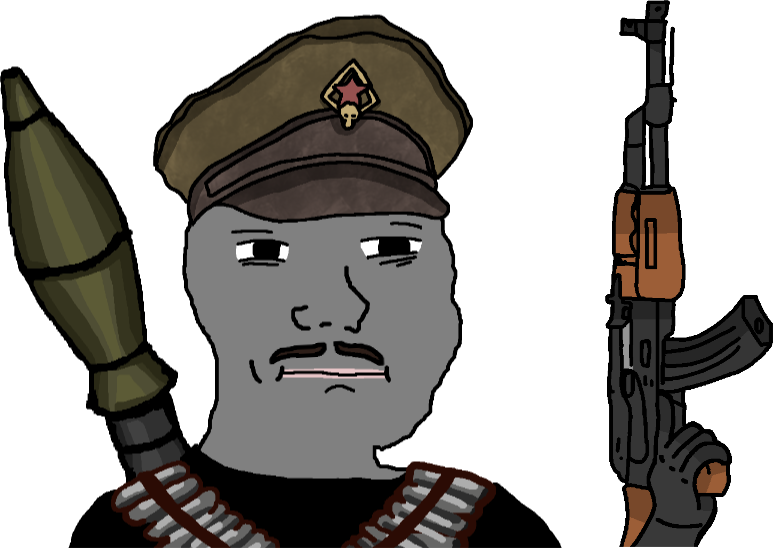
Label: 5_NPC